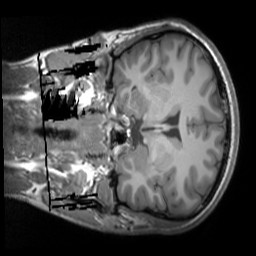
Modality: T1w
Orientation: coronal
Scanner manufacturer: siemens
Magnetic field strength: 3 T
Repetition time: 1.9 s
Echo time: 0.00267 s